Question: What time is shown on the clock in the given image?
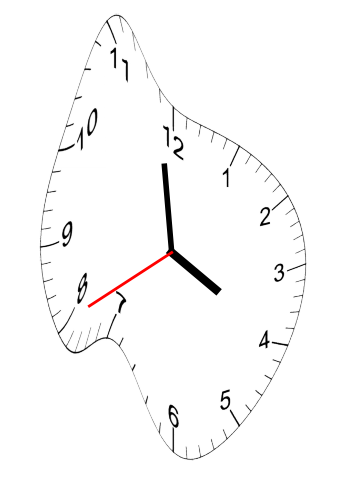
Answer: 03:58:40